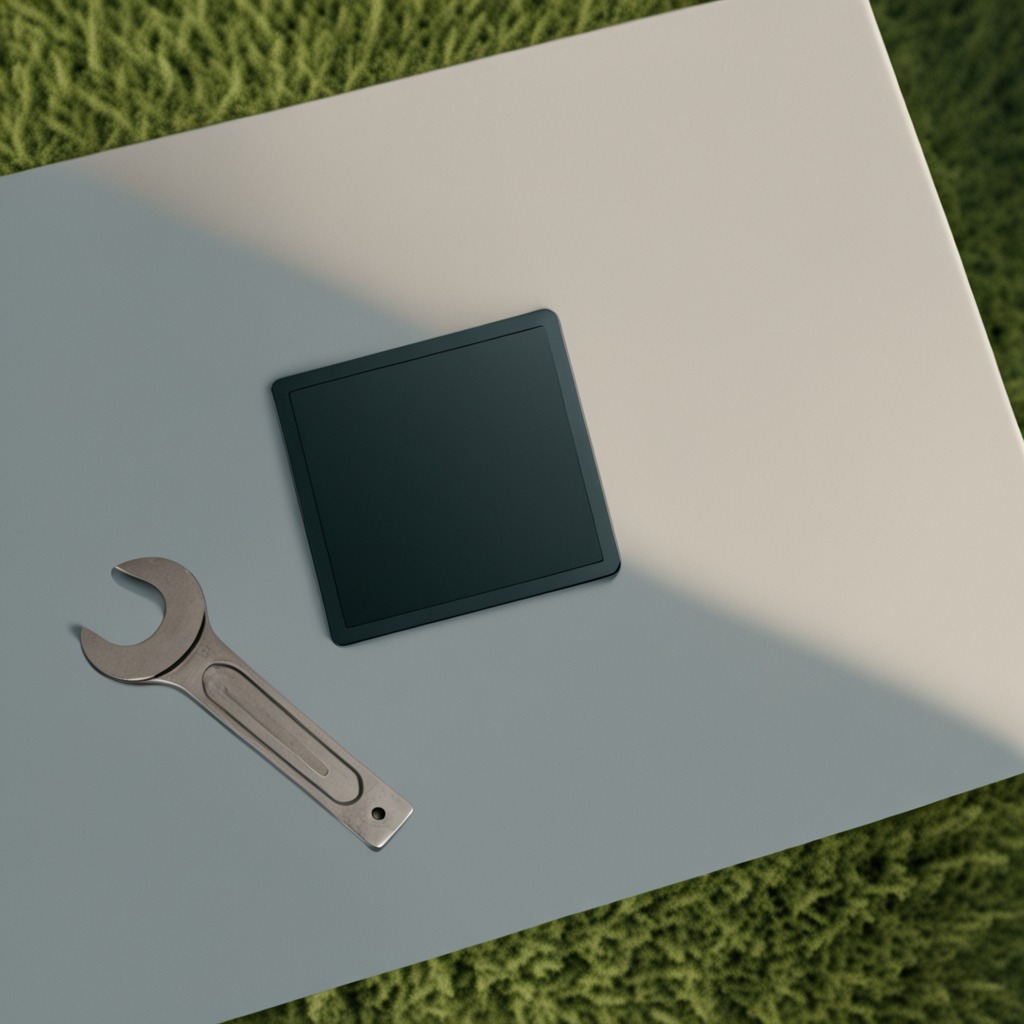
An wrench is lying on a clean utility table in a temporary outdoor tool station.